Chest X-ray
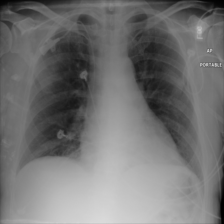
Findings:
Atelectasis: negative
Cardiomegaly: negative
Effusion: negative
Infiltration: negative
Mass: negative
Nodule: negative
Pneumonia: negative
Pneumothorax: negative
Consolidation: negative
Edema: negative
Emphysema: negative
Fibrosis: negative
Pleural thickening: negative
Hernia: negative